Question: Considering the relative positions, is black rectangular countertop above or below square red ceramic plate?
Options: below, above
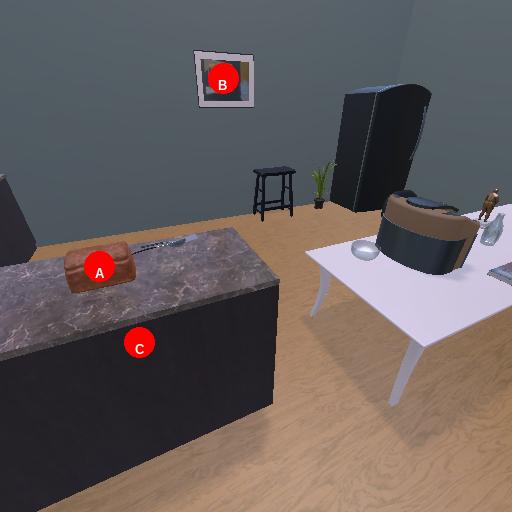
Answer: below